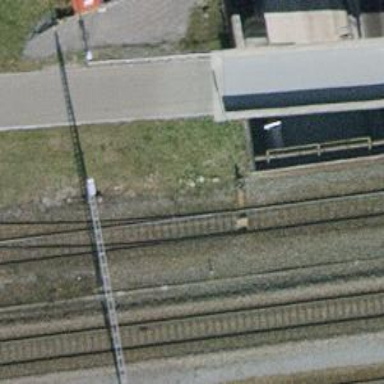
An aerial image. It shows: Railway switch.